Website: home-depot
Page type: payment
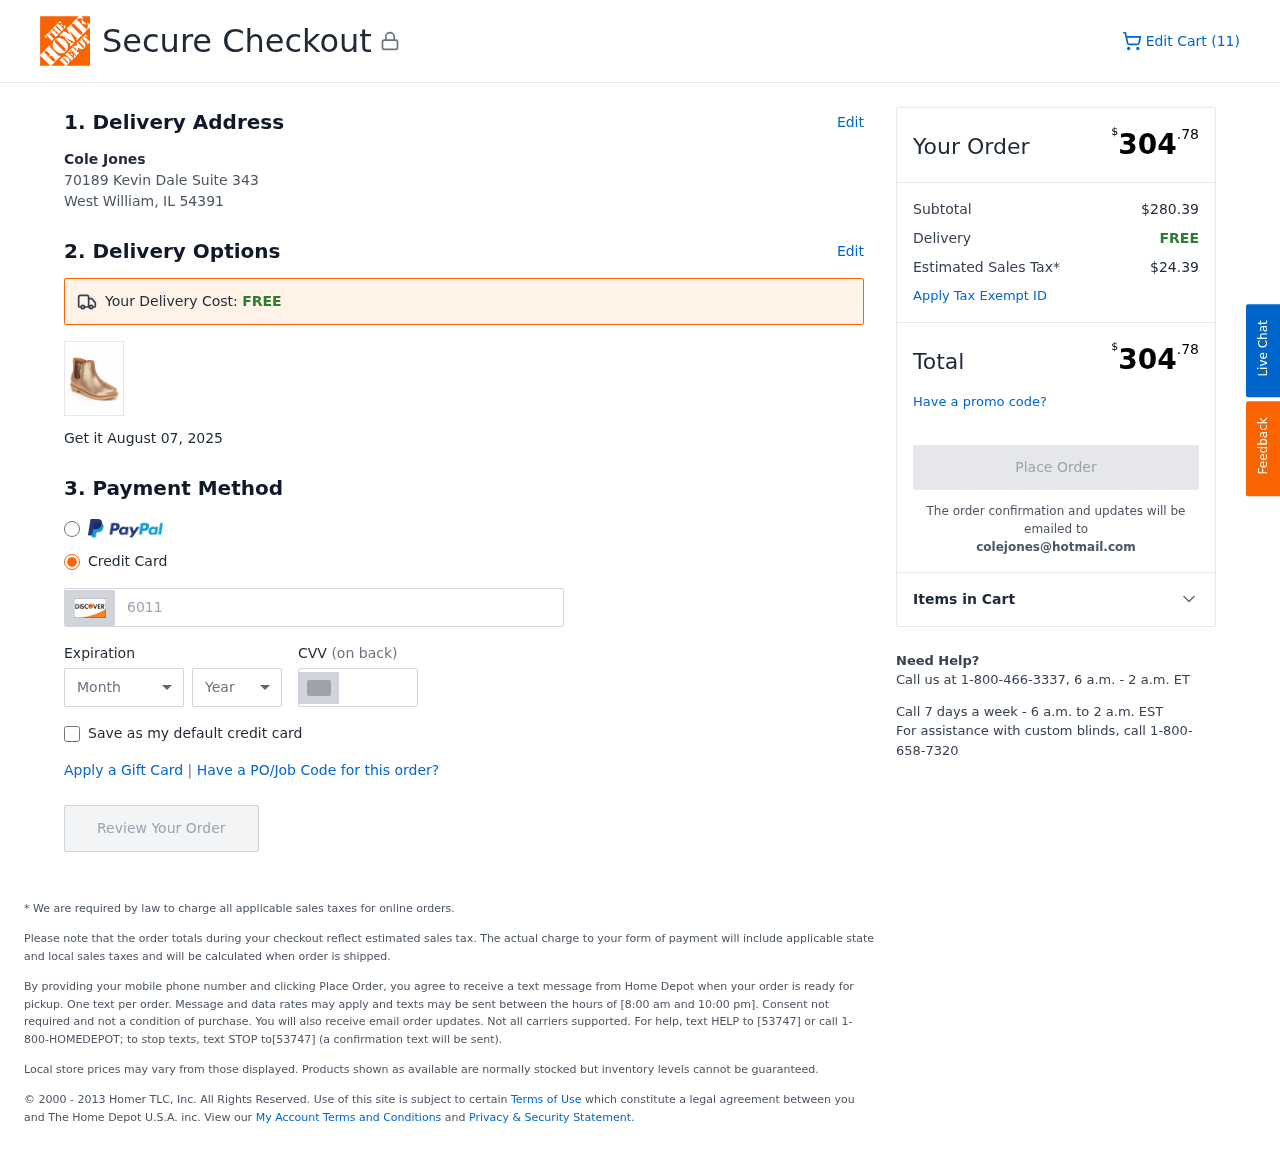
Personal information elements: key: PII_CARD_CVV
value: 470
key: PII_CARD_EXPIRY_MONTH
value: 11
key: PII_CARD_EXPIRY_YEAR
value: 28
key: PII_CARD_NUMBER
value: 6011 9853 7239 3435
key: PII_CITY_STATE_ZIP
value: West William, IL 54391
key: PII_EMAIL
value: colejones@hotmail.com
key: PII_FULLNAME
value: Cole Jones
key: PII_STREET
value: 70189 Kevin Dale Suite 343
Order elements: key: ORDER_NUM_ITEMS
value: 11
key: ORDER_DELIVERY_DATE
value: August 07, 2025
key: ORDER_TOTAL
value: $304.78
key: ORDER_SUBTOTAL
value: $280.39
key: ORDER_SHIPPING_COST
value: FREE
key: ORDER_TAX
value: $24.39